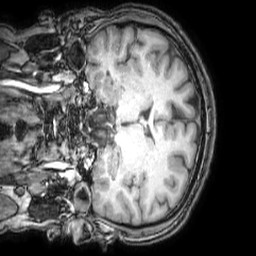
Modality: T1w
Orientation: coronal
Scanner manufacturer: philips
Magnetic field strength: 3 T
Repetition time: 0.008 s
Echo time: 0.0035 s